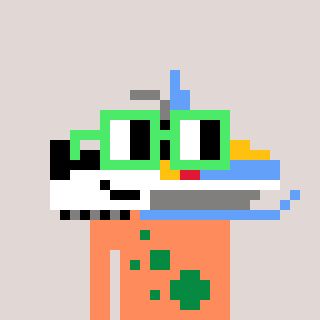
a pixel art character with square light green glasses, a snowmobile-shaped head and a peachy-colored body on a warm background